Field crop: maize
Growth stage: 2
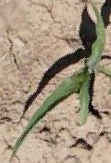
Species: maize